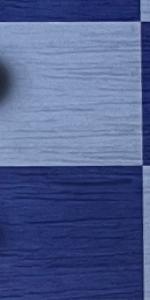
Label: Empty